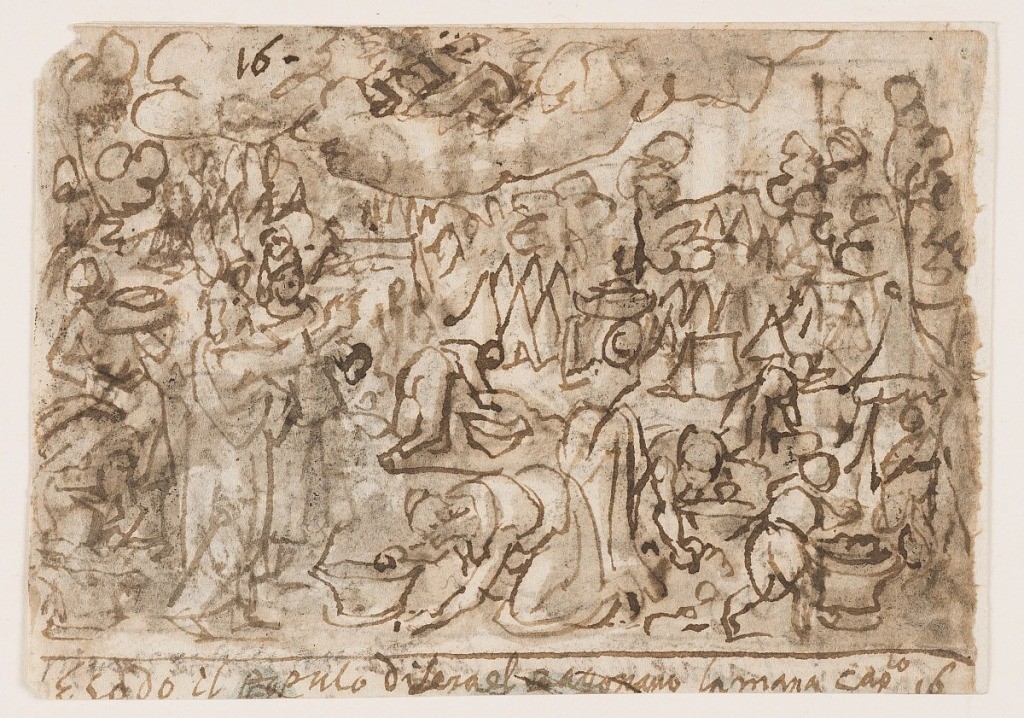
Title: The Gathering of Manna
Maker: Jan van der Straet, called Stradanus, Flemish, 1523–1605
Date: ca. 1595–1605
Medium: Recto: pen and brown ink, brush and brown and gray wash over black chalk on paper Verso: pen and brown ink, brush and brown wash, with traces of black chalk on laid paper
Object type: Drawing
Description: Recto: Landscape with the camp of the Israelites, Moses standing at left. Women kneel on the ground gathering manna. An explanatory inscription in Italian appears beneath a framing line at the bottom of the image.
Verso: A sacrificial animal burns on an altar in the foreground. Figures kneel at right. A winged angel addresses a woman in the background at left. An explanatory inscription in Italian appears beneath a framing line at the bottom of the image.